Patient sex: F
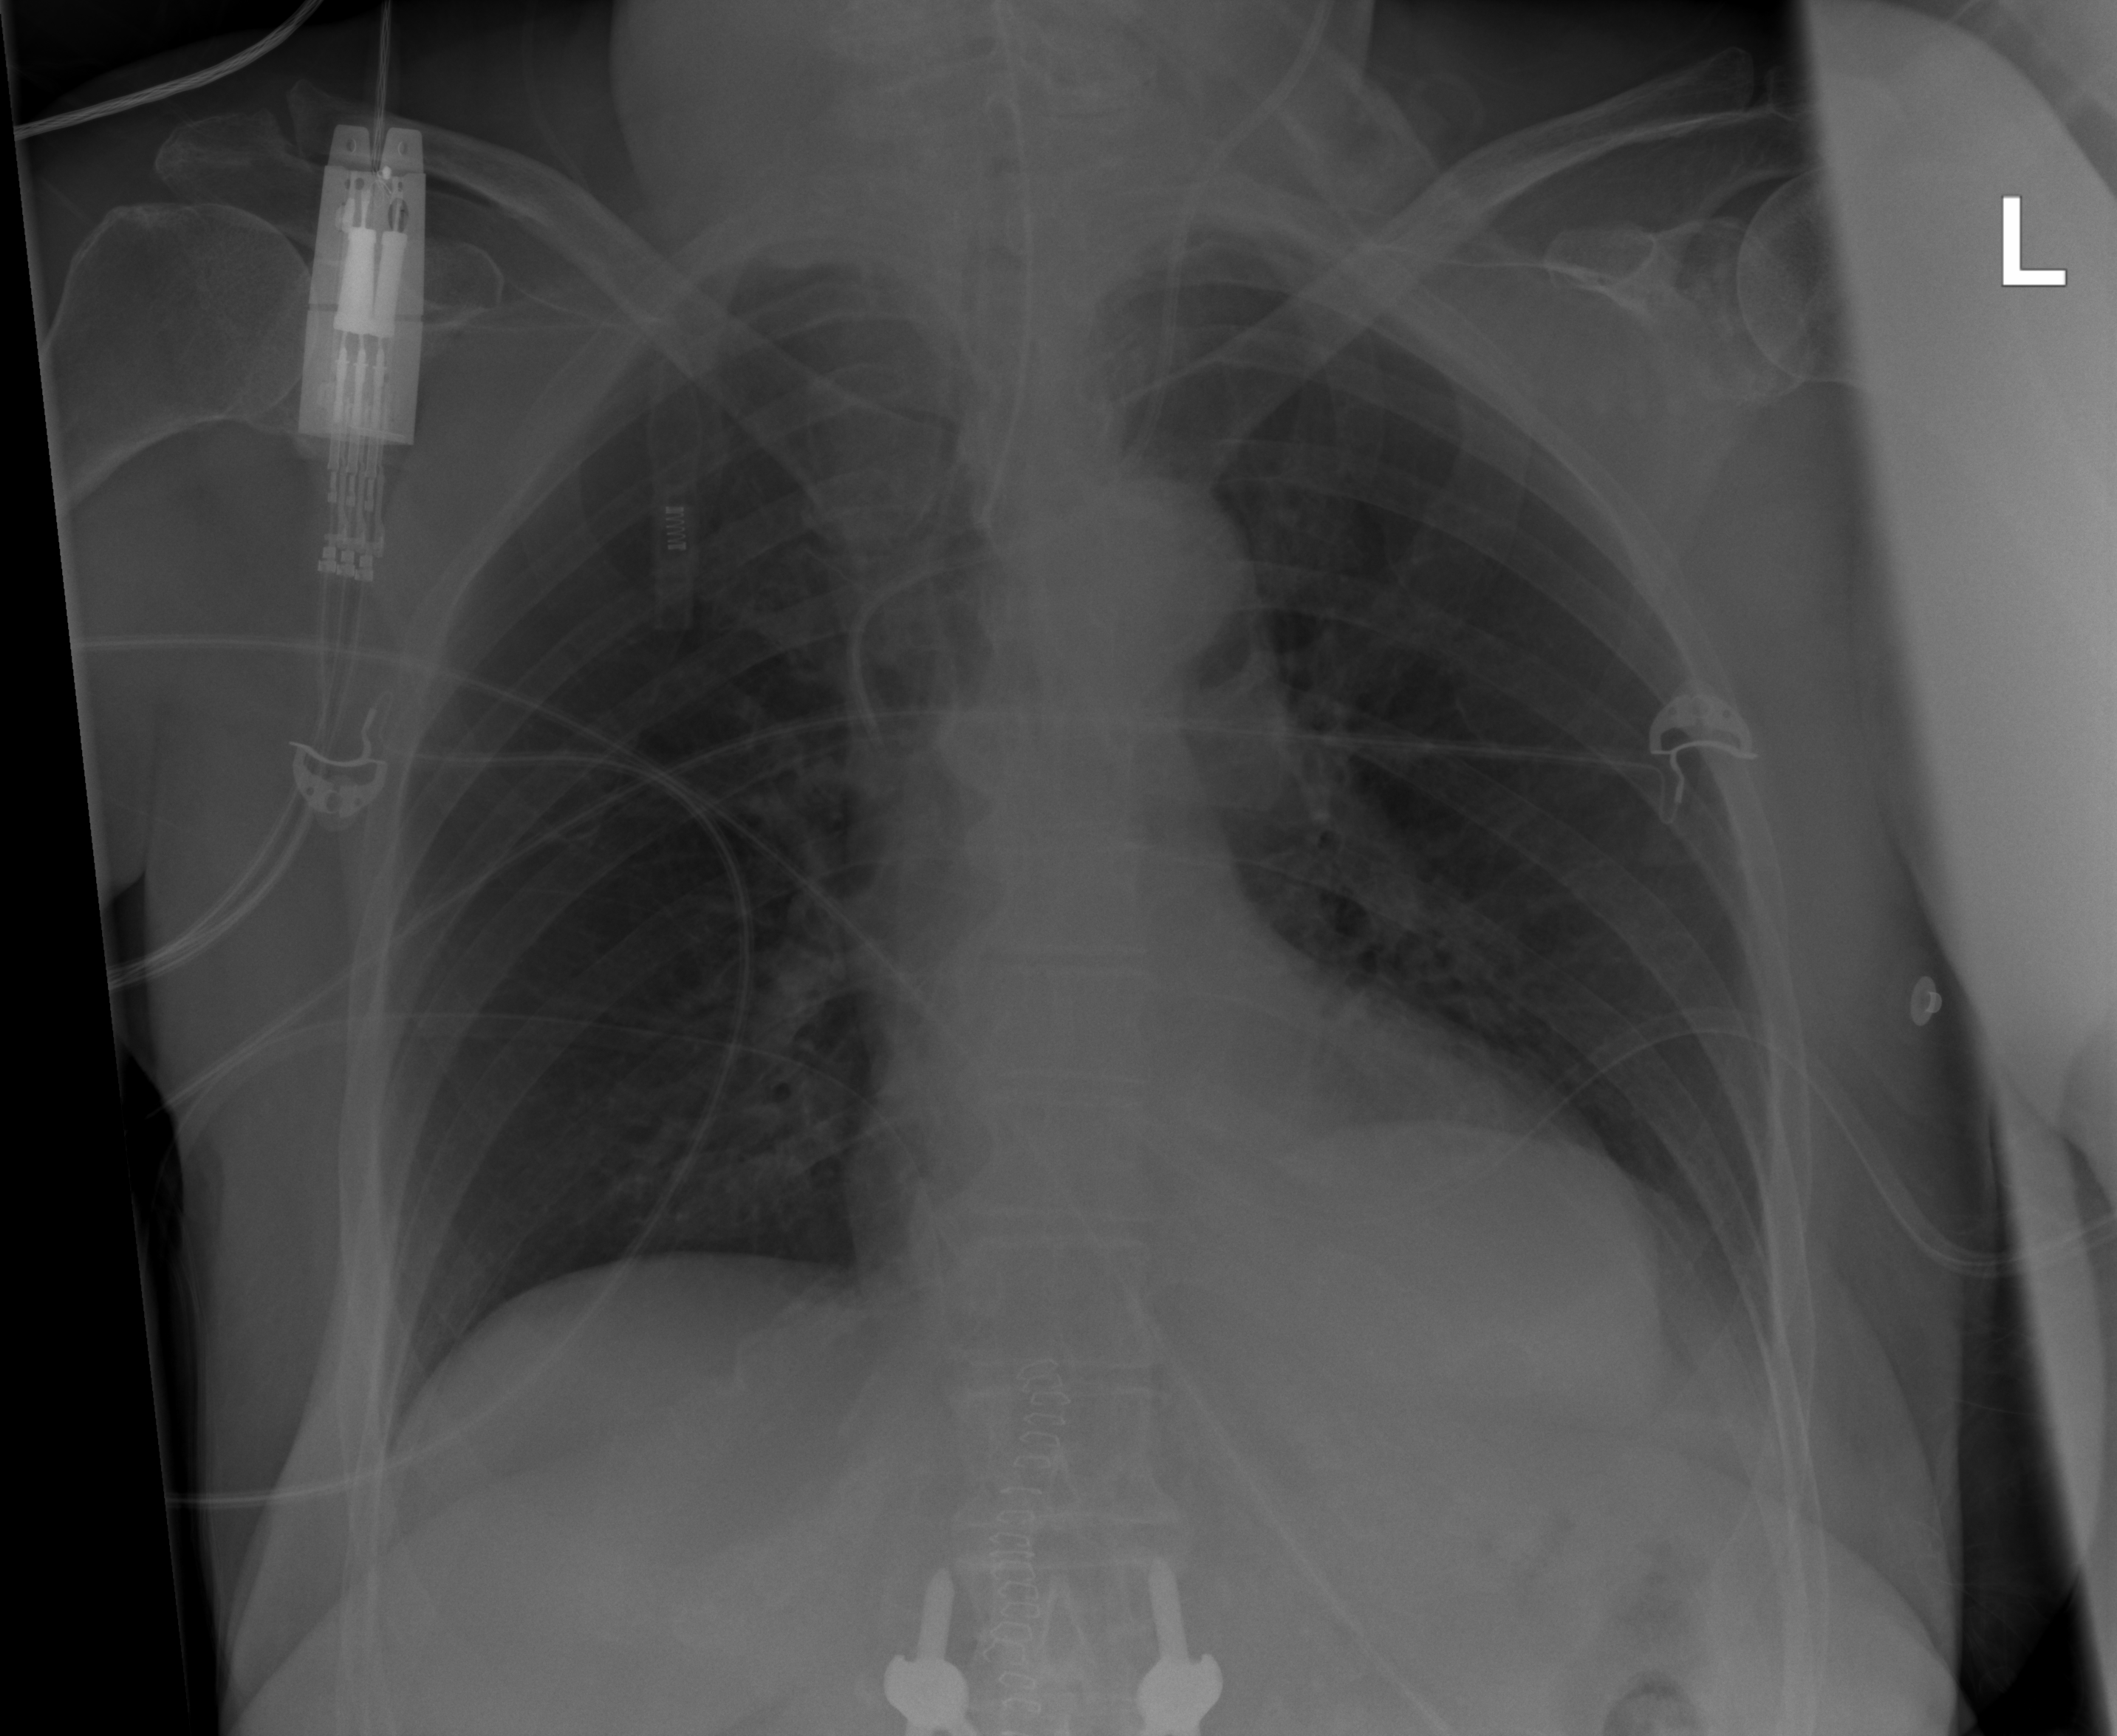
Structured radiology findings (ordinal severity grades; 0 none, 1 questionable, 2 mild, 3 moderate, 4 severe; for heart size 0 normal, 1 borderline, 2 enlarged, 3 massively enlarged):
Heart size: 2
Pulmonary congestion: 0
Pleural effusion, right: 0
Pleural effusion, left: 2
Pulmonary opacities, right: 0
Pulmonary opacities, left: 0
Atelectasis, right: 0
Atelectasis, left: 2